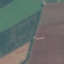
Land use / land cover class: AnnualCrop